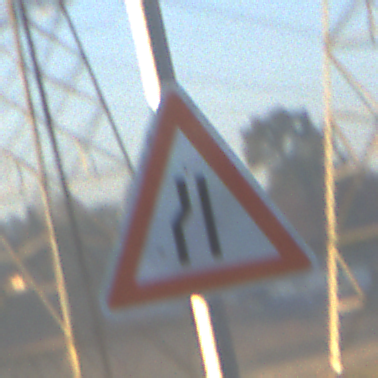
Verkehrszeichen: EinseitigVerengteFahrbahnLinks
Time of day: SunriseSunset
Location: Outdoor (Nature)
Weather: Clear
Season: NotSpecified
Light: Natural